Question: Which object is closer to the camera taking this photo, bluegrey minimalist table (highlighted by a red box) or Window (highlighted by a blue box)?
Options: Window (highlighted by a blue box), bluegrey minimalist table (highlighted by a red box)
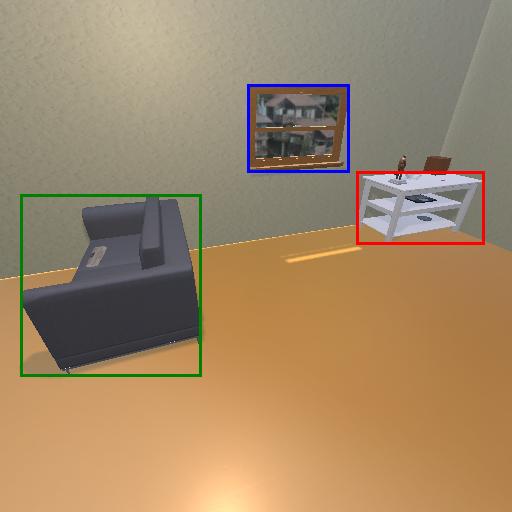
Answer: Window (highlighted by a blue box)